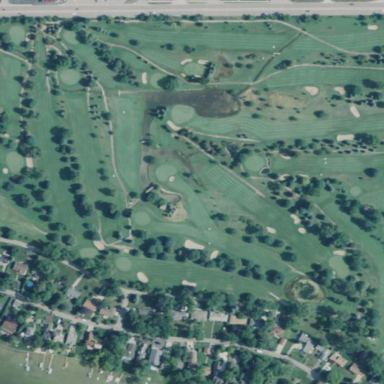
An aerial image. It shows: Golf course.